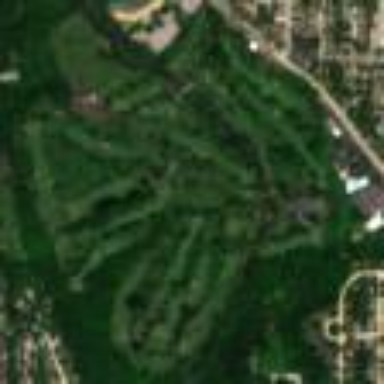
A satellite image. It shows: Golf course surrounded by greenery.